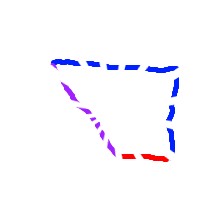
Shape: trapezoid